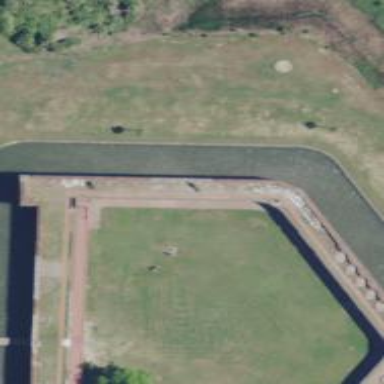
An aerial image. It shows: Historical gun emplacement.